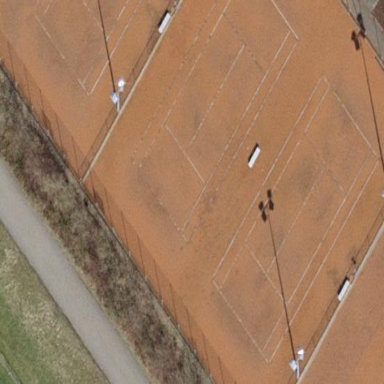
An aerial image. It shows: Tennis court on the leisure land pitch.